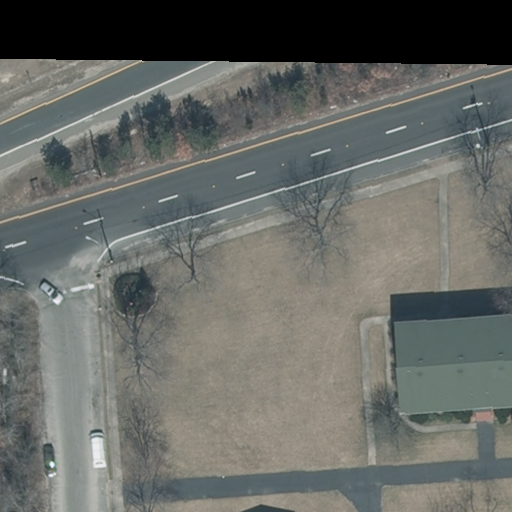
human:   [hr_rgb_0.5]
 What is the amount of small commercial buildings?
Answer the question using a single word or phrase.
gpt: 0

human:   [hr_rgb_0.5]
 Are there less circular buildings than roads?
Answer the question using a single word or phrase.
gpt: yes

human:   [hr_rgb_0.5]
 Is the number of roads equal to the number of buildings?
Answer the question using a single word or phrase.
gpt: no

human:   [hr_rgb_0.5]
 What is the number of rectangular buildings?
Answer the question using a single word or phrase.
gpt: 1

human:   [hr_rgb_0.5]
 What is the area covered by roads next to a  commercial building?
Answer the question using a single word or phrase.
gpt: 0m2

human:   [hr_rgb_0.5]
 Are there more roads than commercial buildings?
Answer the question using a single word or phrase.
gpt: yes

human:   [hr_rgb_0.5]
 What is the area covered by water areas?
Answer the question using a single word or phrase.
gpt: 0m2

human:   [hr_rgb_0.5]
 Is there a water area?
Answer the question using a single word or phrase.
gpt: no

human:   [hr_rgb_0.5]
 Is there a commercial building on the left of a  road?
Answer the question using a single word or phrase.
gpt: no

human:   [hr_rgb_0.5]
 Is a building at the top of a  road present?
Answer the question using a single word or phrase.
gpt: no

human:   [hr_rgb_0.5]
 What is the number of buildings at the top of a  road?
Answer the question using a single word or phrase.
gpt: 0

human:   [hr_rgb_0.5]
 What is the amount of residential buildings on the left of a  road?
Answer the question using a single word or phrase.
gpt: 0

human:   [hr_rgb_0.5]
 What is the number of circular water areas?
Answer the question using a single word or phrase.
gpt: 0

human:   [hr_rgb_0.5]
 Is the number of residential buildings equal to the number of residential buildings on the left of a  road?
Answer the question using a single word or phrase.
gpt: no

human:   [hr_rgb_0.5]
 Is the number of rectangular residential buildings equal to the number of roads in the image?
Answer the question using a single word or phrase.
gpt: no

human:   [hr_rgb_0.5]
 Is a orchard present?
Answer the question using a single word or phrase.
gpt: no

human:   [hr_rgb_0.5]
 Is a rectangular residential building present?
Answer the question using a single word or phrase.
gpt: yes

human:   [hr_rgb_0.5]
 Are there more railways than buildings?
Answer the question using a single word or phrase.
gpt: no

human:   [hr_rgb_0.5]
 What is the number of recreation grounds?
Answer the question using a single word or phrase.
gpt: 0

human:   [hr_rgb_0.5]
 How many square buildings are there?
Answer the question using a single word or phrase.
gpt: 0

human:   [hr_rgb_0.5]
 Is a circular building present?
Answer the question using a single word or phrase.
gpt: no

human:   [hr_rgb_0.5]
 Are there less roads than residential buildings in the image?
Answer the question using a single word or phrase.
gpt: no

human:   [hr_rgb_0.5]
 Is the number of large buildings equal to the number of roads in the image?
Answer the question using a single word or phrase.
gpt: no

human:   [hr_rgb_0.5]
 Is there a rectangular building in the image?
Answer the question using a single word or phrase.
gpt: yes

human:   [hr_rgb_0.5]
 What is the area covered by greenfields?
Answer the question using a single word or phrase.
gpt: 0m2

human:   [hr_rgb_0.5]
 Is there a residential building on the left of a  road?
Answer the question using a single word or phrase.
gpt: no

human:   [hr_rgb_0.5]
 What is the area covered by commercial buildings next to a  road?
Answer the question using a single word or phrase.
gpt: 0m2

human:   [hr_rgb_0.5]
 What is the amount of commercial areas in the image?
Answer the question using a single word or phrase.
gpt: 0

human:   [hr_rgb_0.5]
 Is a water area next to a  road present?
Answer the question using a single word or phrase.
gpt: no

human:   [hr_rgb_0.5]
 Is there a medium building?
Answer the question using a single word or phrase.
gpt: yes

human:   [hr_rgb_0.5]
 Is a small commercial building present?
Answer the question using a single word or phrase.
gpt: no

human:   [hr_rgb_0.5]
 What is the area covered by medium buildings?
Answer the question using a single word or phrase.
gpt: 405m2

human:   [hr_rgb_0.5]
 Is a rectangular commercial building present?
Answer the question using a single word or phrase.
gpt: no

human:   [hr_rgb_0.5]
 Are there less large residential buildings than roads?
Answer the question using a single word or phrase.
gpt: yes

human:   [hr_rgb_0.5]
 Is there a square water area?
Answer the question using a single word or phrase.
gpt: no

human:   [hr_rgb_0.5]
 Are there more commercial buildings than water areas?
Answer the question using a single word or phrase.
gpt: no